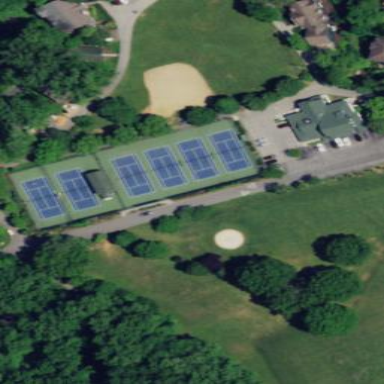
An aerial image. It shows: Tennis court on the leisure land pitch.